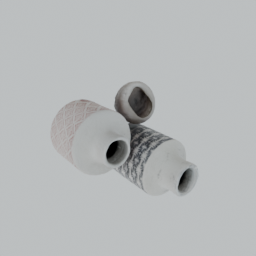
Label: decoration